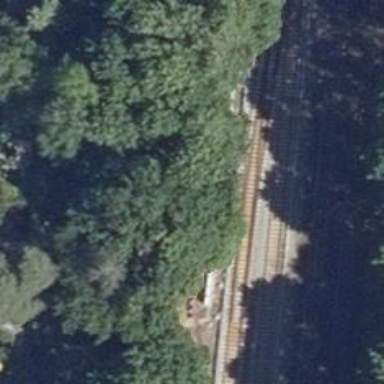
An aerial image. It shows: Railway switch with the turnout on the right side.